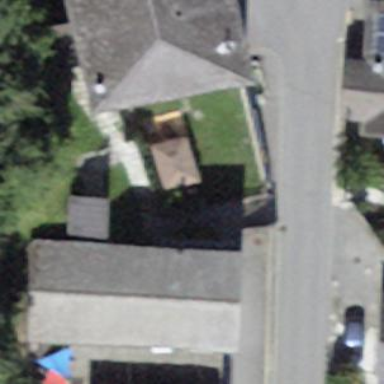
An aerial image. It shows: School building.